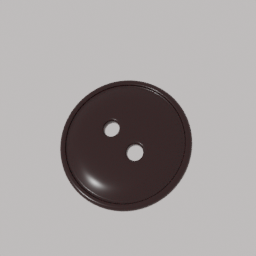
Label: people